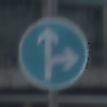
Verkehrszeichen: VorgeschriebeneFahrtrichtungGeradeausOderRechts
Umgebung: Outdoor, Urban
Tageszeit: MorningAfternoon
Wetter: PartlyCloudy
Licht: Natural
Jahreszeit: NotSpecified
Kontrast: LowContrast